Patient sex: M
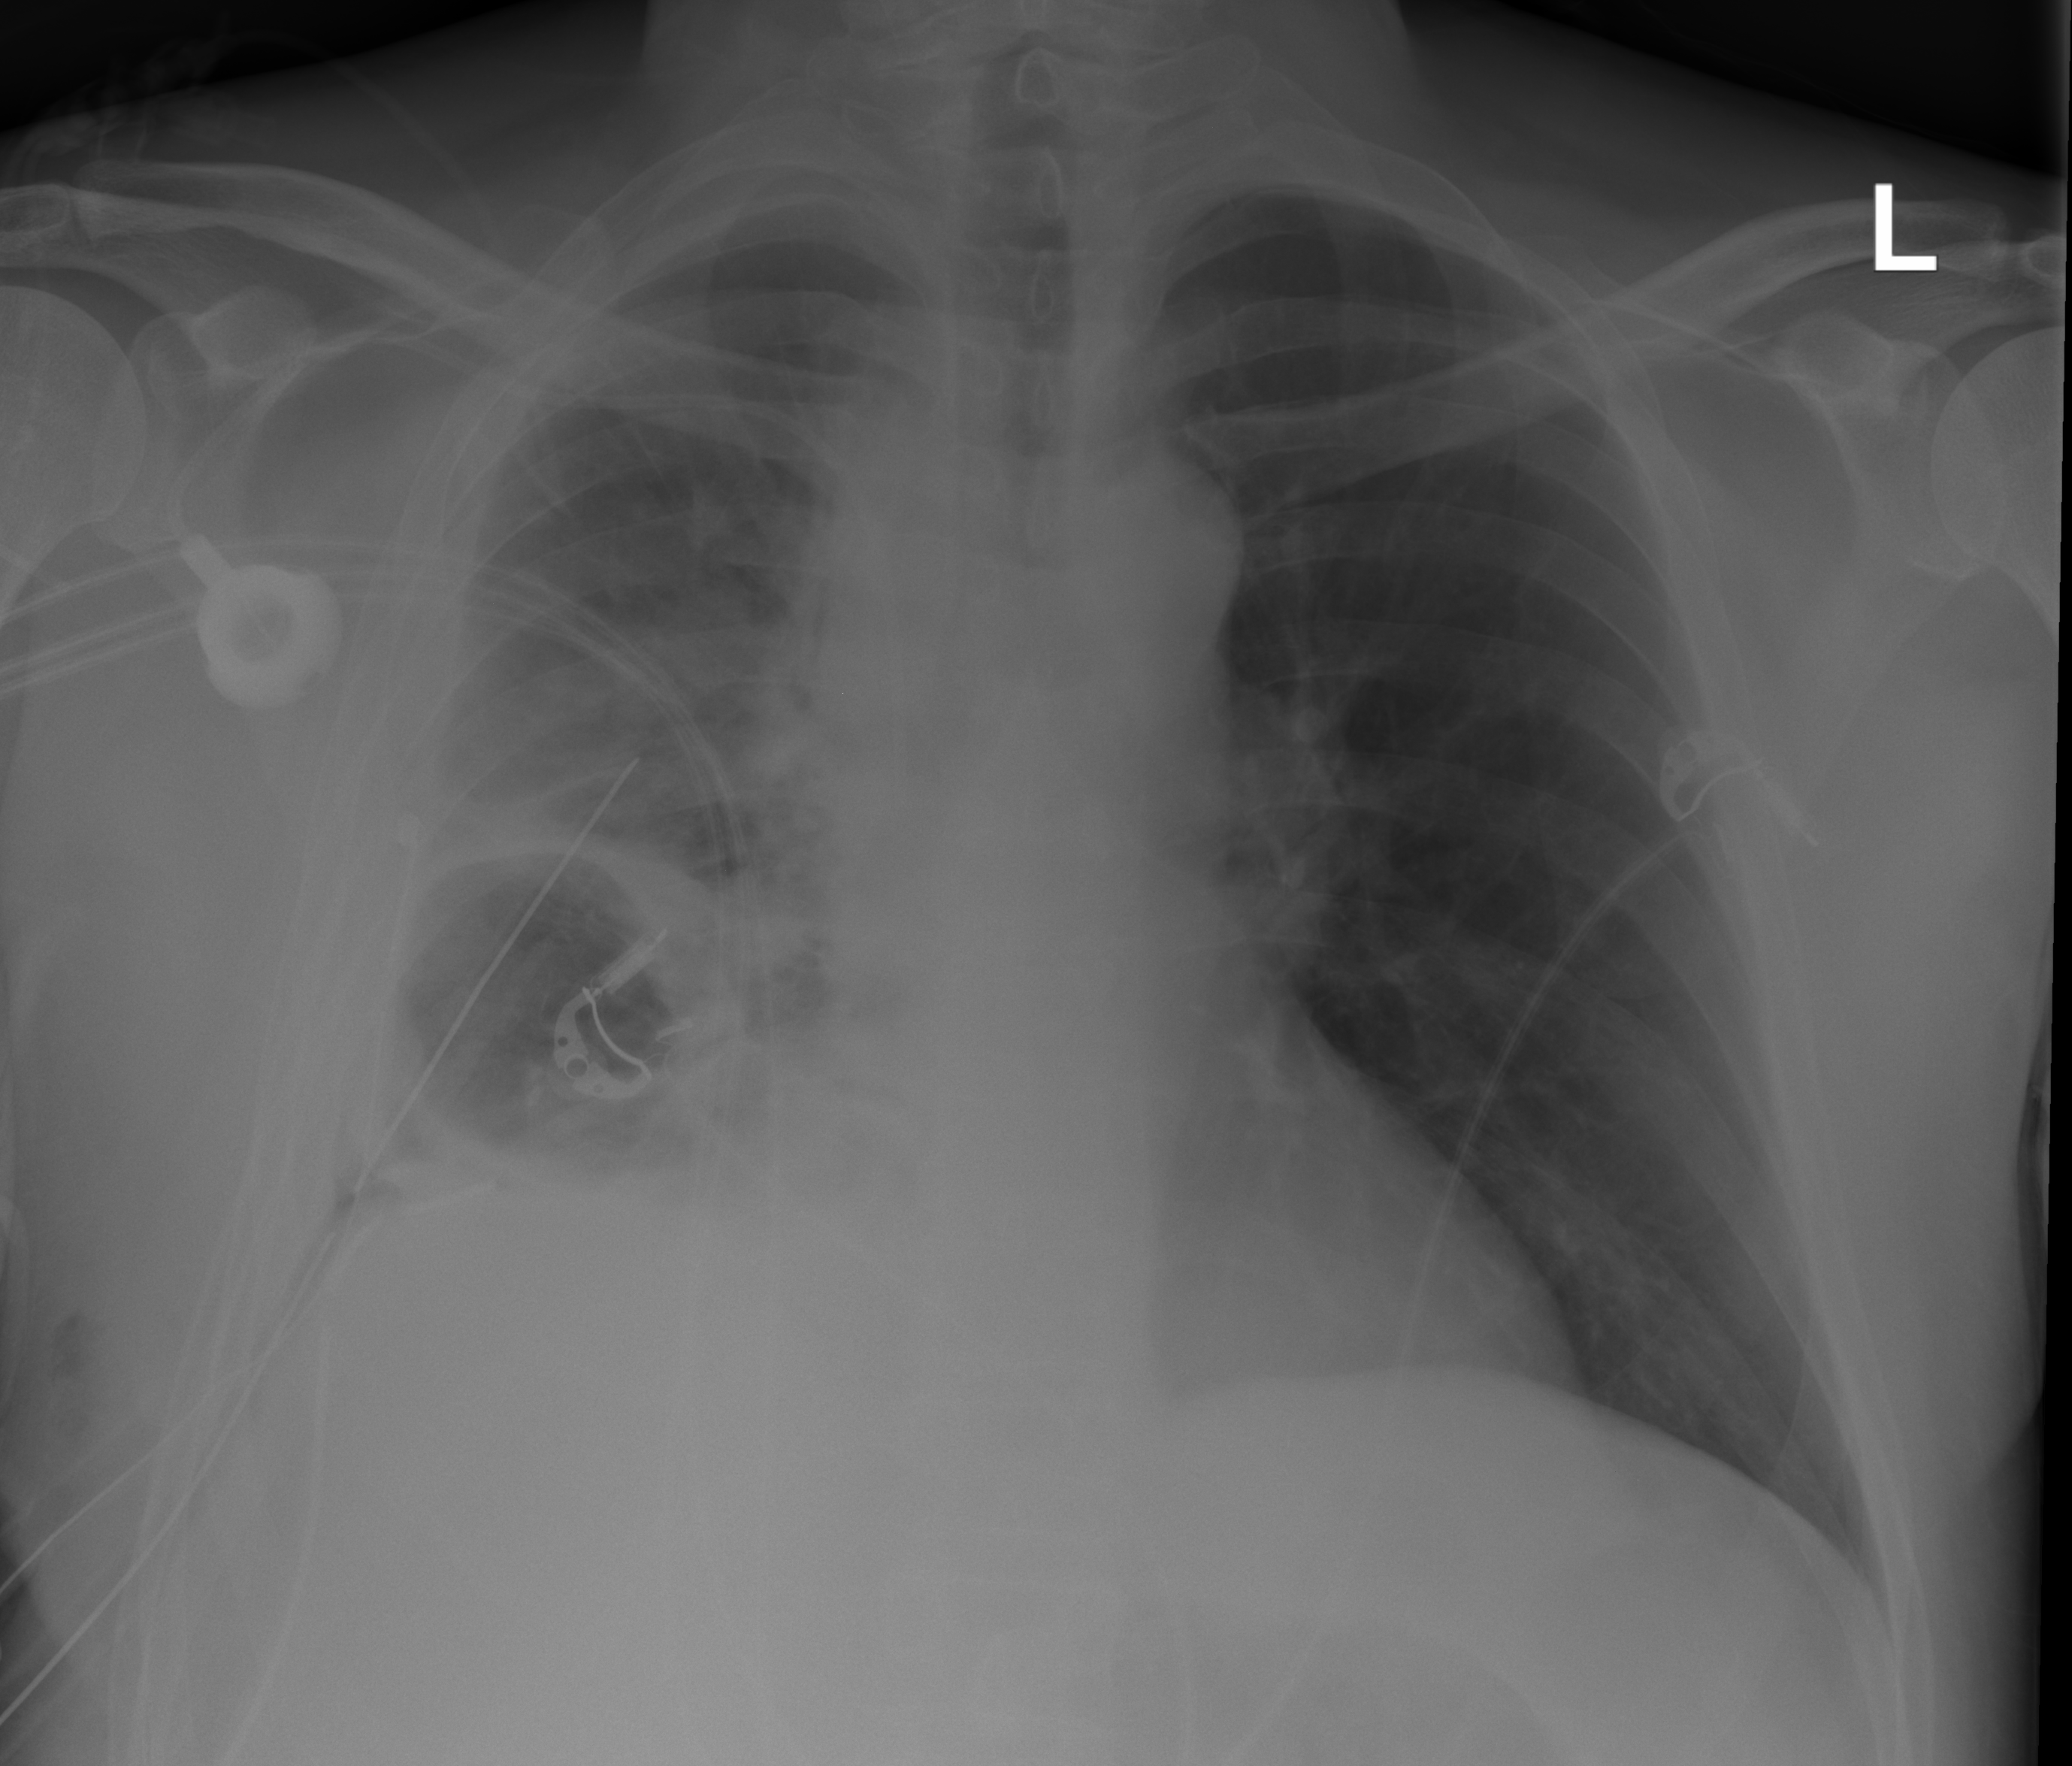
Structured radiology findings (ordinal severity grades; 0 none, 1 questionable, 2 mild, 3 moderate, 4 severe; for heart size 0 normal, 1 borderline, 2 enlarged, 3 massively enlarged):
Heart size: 0
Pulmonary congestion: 0
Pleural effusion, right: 3
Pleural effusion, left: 0
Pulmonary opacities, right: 0
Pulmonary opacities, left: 0
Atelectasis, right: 3
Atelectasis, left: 0